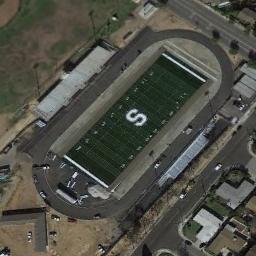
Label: ground_track_field